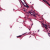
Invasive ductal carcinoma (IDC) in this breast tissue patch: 0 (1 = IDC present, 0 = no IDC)